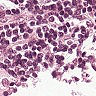
Metastatic tissue present: no